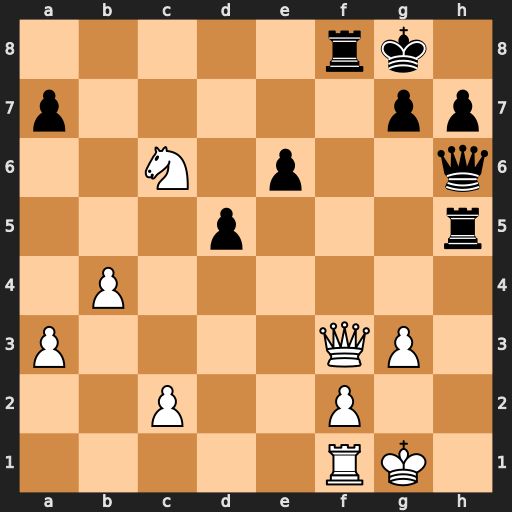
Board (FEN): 5rk1/p5pp/2N1p2q/3p3r/1P6/P4QP1/2P2P2/5RK1
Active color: w
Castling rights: -
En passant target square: -
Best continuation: Ne7+ Kh8 Qxf8#